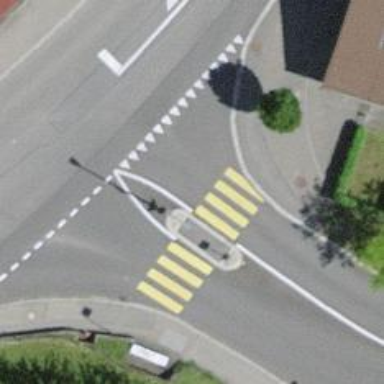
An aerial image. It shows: Uncontrolled road crossing with pedestrian island.